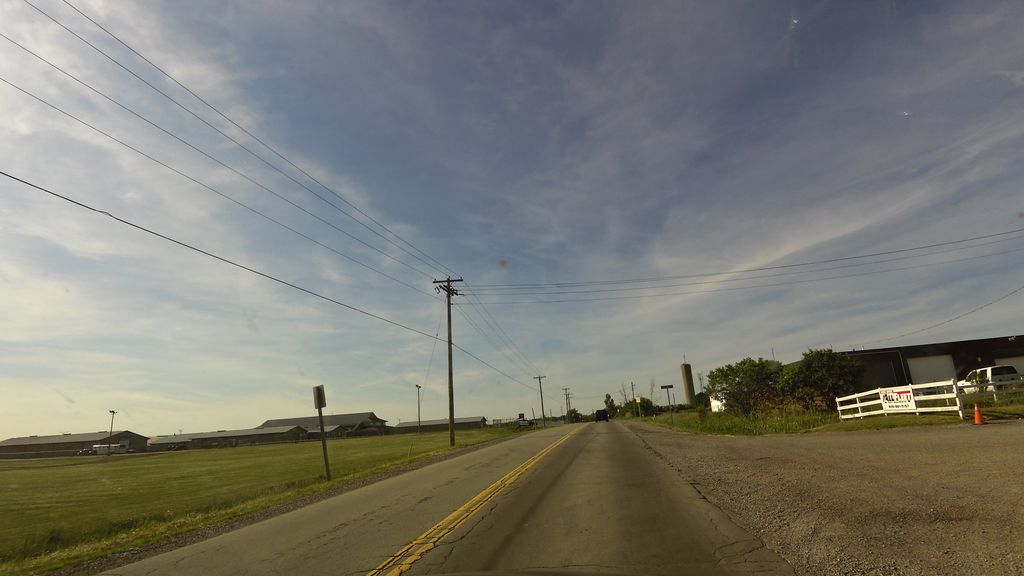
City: hamilton